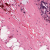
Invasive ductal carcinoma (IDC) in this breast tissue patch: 0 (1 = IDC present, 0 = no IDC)